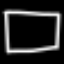
Label: square